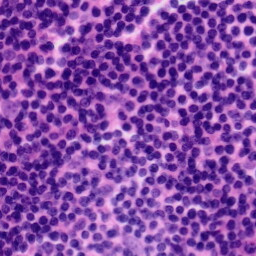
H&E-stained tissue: Tonsil